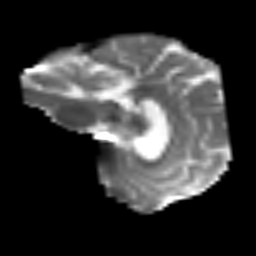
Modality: T2w
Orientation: sagittal
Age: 58
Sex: male
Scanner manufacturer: siemens
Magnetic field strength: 3 T
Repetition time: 3.2 s
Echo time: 0.081 s